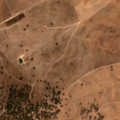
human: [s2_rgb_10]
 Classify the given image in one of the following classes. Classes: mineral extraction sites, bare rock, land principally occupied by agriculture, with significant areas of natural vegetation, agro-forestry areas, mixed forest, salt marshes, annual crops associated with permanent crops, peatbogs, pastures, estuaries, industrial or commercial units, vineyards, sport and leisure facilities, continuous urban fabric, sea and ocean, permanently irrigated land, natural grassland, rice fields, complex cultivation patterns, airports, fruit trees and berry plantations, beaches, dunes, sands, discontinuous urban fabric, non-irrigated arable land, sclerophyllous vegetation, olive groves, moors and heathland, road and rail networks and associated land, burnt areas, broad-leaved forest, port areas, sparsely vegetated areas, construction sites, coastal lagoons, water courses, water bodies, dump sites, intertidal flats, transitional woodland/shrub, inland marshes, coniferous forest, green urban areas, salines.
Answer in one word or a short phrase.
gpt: non-irrigated arable land, agro-forestry areas